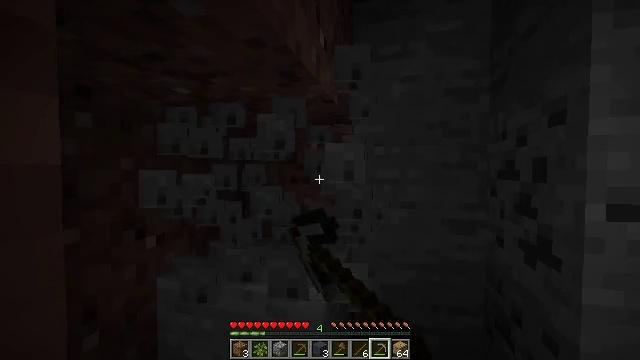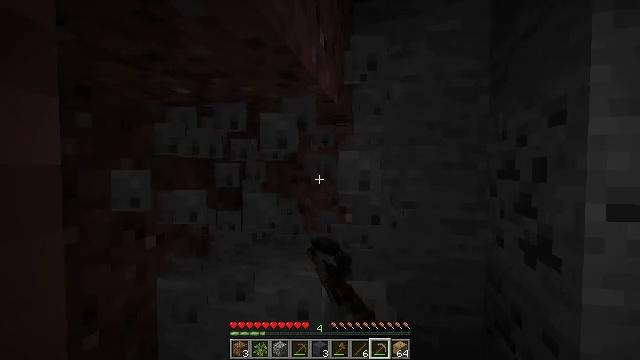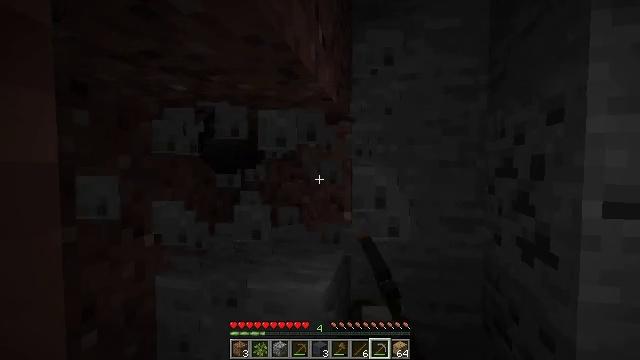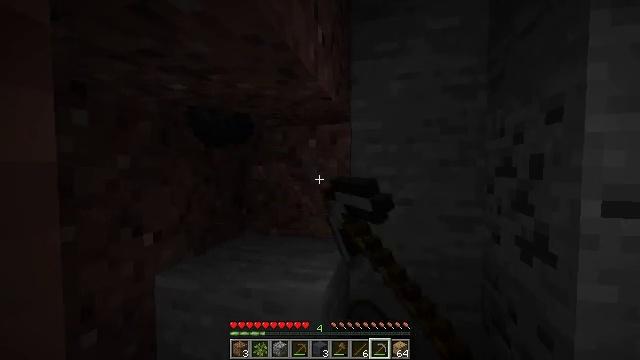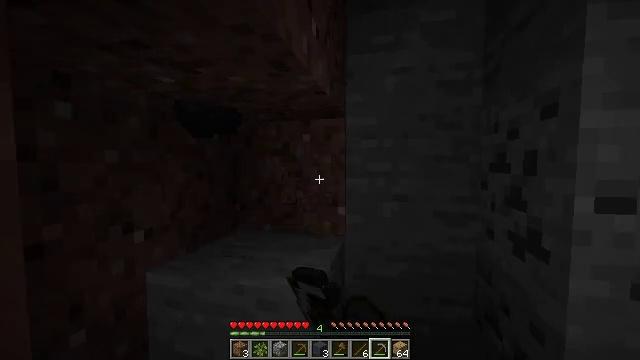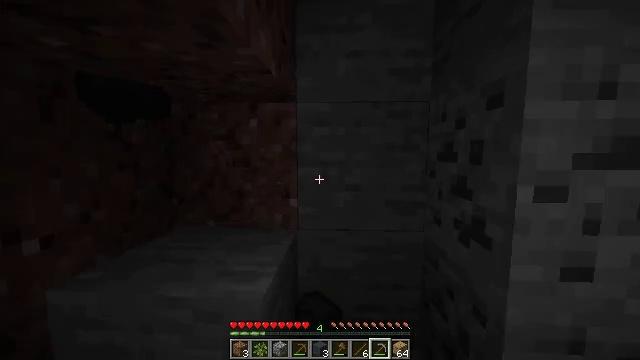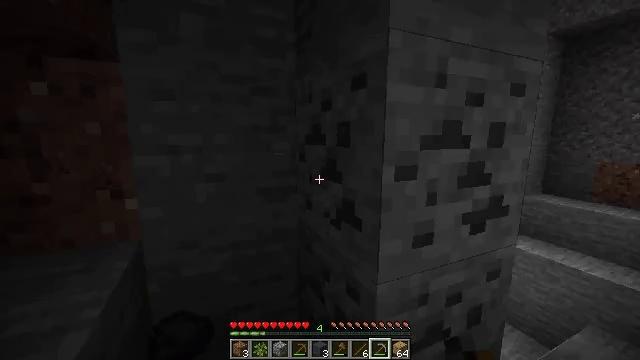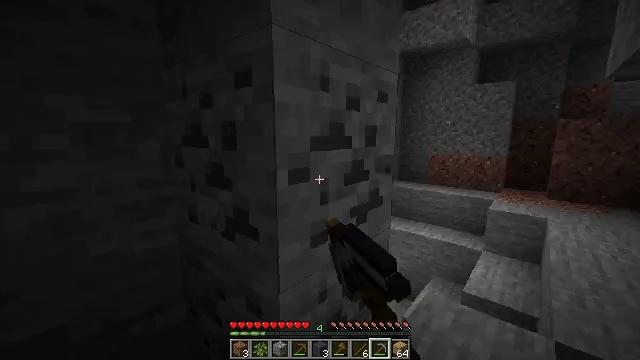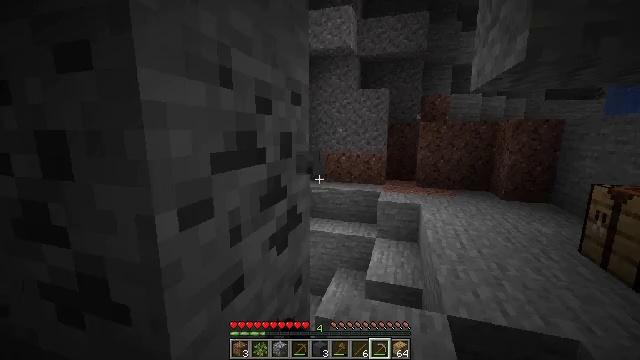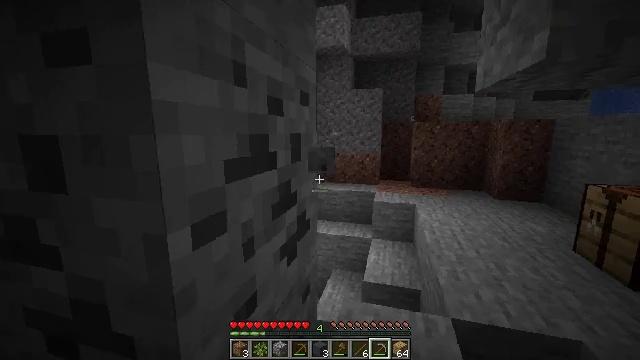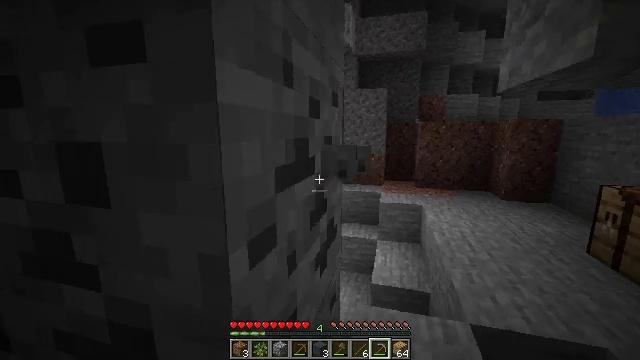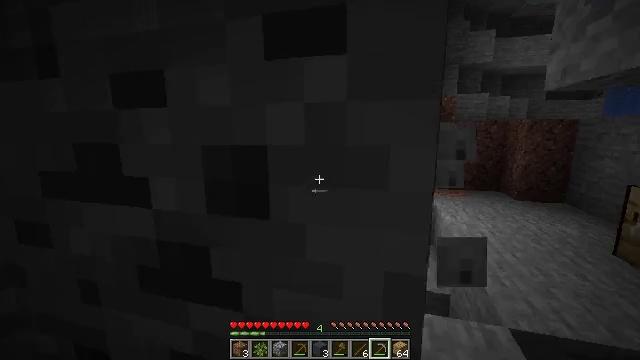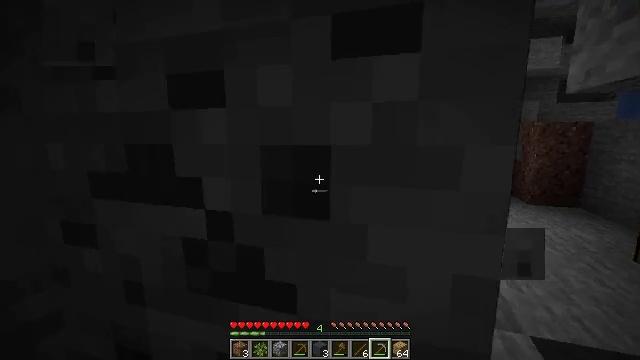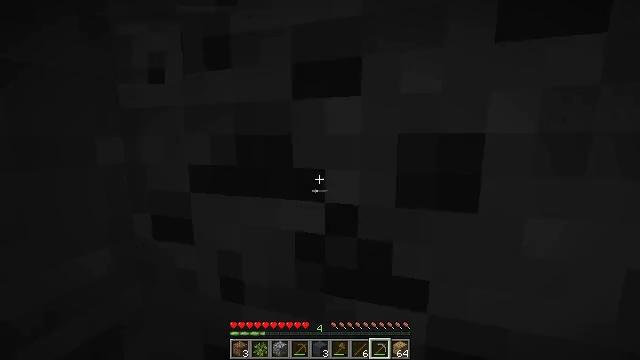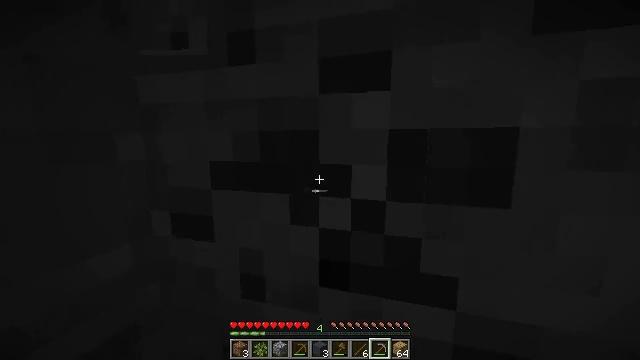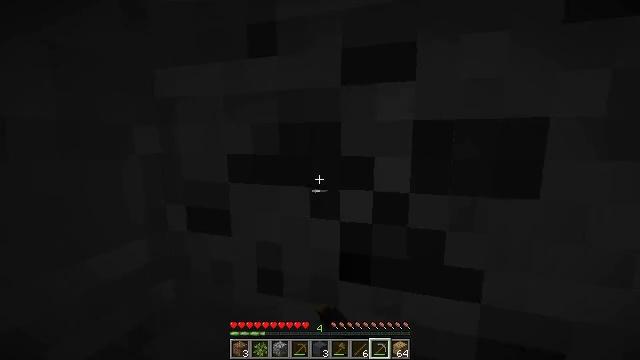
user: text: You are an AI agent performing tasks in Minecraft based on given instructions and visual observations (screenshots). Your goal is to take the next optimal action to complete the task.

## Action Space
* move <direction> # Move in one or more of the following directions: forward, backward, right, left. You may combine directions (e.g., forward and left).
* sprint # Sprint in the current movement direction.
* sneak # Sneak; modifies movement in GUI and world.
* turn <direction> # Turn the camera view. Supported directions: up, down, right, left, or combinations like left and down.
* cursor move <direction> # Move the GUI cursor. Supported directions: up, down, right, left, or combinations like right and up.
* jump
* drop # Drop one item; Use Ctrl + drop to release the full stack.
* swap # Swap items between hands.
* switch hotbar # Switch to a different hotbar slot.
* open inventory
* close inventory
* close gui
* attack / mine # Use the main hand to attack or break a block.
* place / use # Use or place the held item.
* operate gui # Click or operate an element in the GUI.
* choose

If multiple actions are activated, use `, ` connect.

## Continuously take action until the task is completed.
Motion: motion action
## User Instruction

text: Find and mine the coal ore.
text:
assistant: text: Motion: attack / mine
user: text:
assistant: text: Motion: attack / mine
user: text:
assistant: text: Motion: attack / mine
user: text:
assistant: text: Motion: move forward, turn right and down, attack / mine
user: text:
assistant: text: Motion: move forward, turn right and down, attack / mine
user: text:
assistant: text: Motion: move forward, turn right and down, attack / mine
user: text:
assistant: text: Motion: move forward, turn right, attack / mine
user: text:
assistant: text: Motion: move forward, turn right, attack / mine
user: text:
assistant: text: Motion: move left, turn right, attack / mine
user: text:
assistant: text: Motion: move left, attack / mine
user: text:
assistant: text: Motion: move left, attack / mine
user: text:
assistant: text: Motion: move left, turn left, attack / mine
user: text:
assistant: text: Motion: attack / mine
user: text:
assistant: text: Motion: attack / mine
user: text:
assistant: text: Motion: attack / mine
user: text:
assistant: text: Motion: attack / mine
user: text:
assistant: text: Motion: attack / mine
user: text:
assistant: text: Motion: attack / mine
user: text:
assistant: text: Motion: attack / mine
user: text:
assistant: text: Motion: attack / mine
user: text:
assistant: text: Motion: turn right, attack / mine
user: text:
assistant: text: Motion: turn right, attack / mine
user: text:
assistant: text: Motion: turn right, attack / mine
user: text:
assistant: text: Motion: turn right, attack / mine
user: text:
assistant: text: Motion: turn right, attack / mine
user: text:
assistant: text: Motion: attack / mine
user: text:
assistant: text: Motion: attack / mine
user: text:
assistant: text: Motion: attack / mine
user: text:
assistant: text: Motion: attack / mine
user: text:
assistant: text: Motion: attack / mine